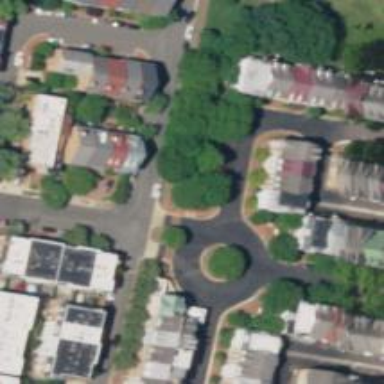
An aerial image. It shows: Asphalt road in residential area leading to roundabout.